Current action and preconditions to check: path_clear

Your task: For each precondition in the list above, predict whether it will hold at this action.

Consider the current scene as observed from the mobile robot's camera, and analyze the predicted future states of all dynamic agents (e.g., people, animals, vehicles, or any moving entities) within the NEXT SECOND.

IMPORTANT: Only answer "very likely" if you are absolutely certain—based on strong, clear evidence—that a dynamic agent will violate the precondition in the predicted future state. Do NOT answer "very likely" for unlikely, ambiguous, or low-probability risks.

Ask yourself for each precondition: Is there a high probability, with clear and convincing evidence, that the predicted future states of any dynamic agent will interfere with the predicted future state of the currently executing action within the NEXT SECOND, causing that precondition to fail?

Assess the risk level based on these predictions. Use "likely" or "very likely" if motions create a clear risk of interference.

Use "neutral" or "improbable" if agents are nearby but their predicted paths are clearly diverging or non-conflicting.

Failure Risk Categories: "very improbable", "improbable", "neutral", "likely", "very likely"

Answer Format: Output ONLY the probability_of_failure value from these categories: "very improbable", "improbable", "neutral", "likely", "very likely"

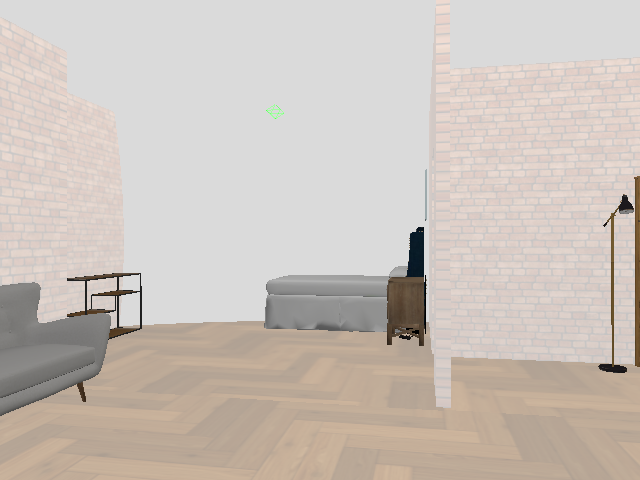

Answer: very improbable